Interaction volume radius: 10 \u00c5
Interaction volume height: 30 \u00c5
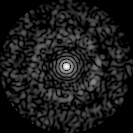
Disorder parameter: 0.8222